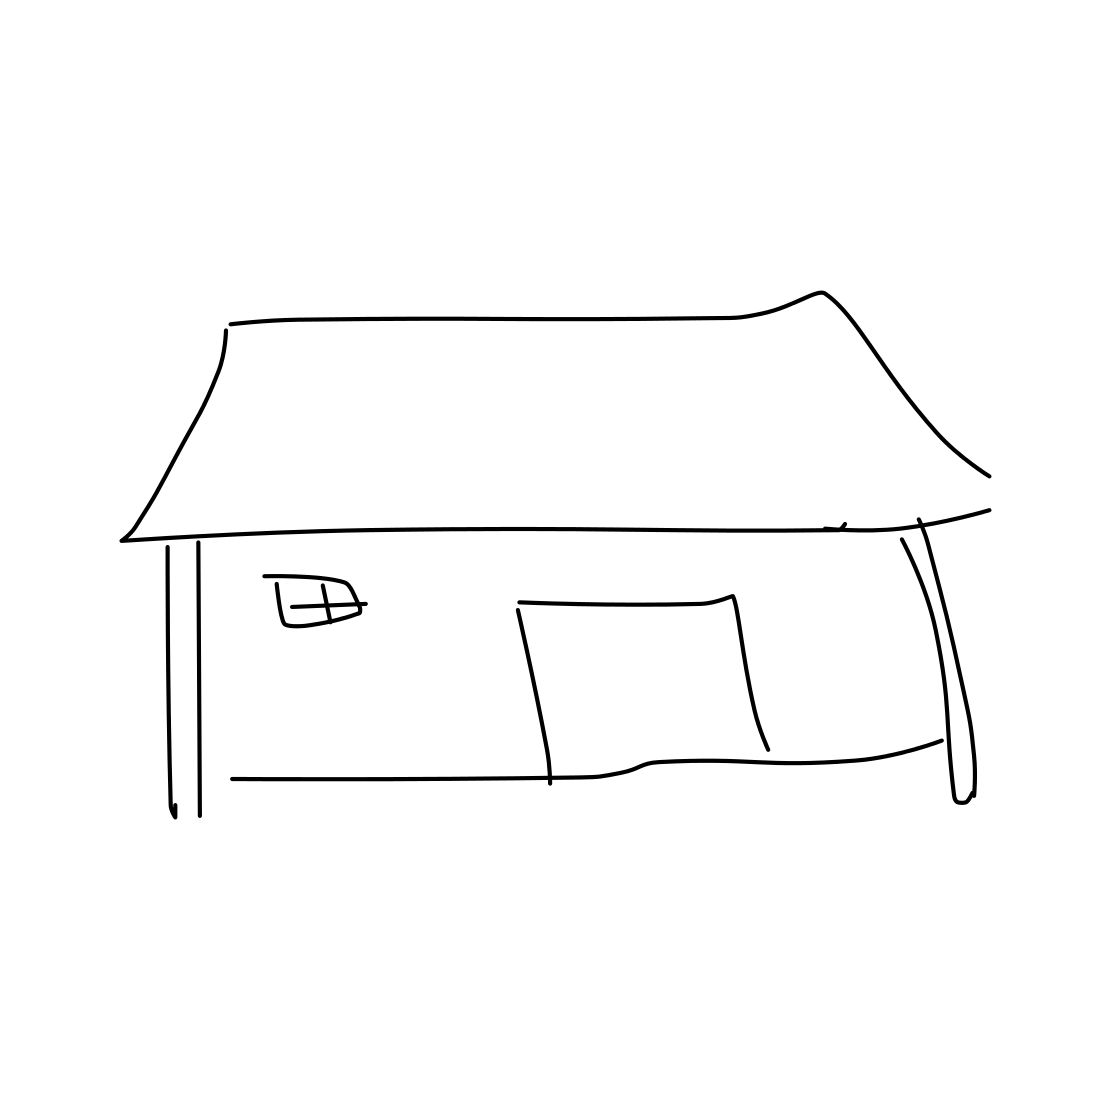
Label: house